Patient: sex F, age 67
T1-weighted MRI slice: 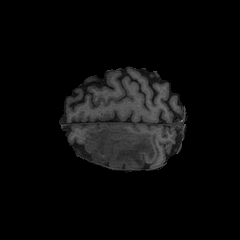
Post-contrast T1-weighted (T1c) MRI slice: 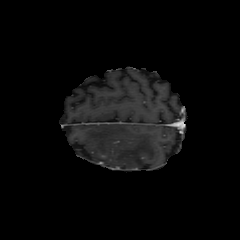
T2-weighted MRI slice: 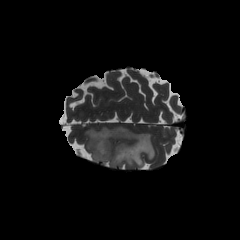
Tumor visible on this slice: yes
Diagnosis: Astrocytoma, IDH-mutant
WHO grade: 4